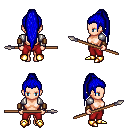
a pixel art fantasy rpg character, female body template, human, light skin, steel arm armor, red pants, blue extra-long topknot hairstyle, leather bracers, gold boots, spear, four views (front, back, left, right), 2x2 character sprite sheet, small pixel art, hard edges, no anti-aliasing